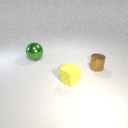
large green metal sphere to the left of small yellow rubber cube